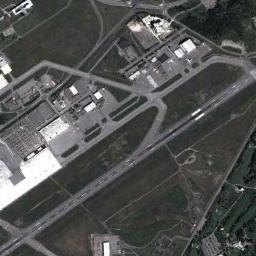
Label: airport